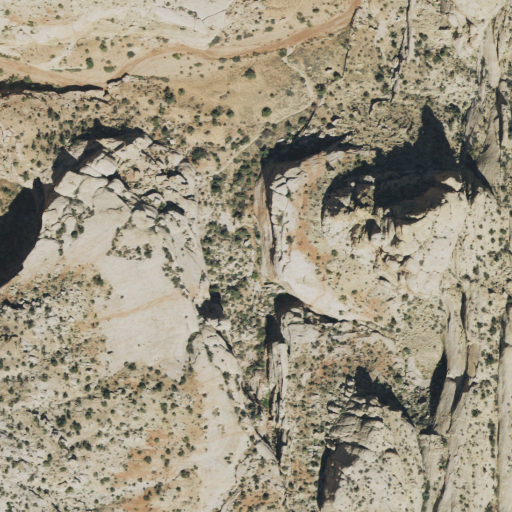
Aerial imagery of valley in Utah named Bear Canyon containing shrub, evergreen forest, and barren land